Question: I need to show the names of the tags in one row not all array.
In beginning, I get the data from API and I put it in 'items' array, so the problem is I have an array named 'Tags' inside the data coming from API and I want to show only the names that contain that array.

'''
<template>
<div>
<v-toolbar flat color="white">
<v-toolbar-title>My CRUD</v-toolbar-title>
<v-divider
class="mx-2"
inset
vertical
></v-divider>
<v-spacer></v-spacer>
<v-text-field
v-model="search"
append-icon="search"
label="Search"
single-line
hide-details
></v-text-field>
<v-dialog v-model="dialog" max-width="500px">
<template v-slot:activator="{ on }">
<v-btn color="primary" dark class="mb-2" v-on="on">New Item</v-btn>
</template>
<v-card>
<v-card-title>
<span class="headline">{{ formTitle }}</span>
</v-card-title>
<v-card-text>
<v-container grid-list-md>
<v-layout wrap>
<v-flex xs12 sm6 md4>
<v-text-field v-model="editedItem.title" label="Question"></v-text-field>
</v-flex>
<v-flex xs12 sm6 md4>
<v-autocomplete
:items="categories"
item-text="name"
item-value="id"
v-model="editedItem.category.name"
label="Category"
>
></v-autocomplete>
</v-flex>
<v-textarea
label="Body"
v-model="editedItem.body"
></v-textarea>
</v-layout>
</v-container>
</v-card-text>
<v-card-actions>
<v-spacer></v-spacer>
<v-btn color="blue darken-1" flat @click="close">Cancel</v-btn>
<v-btn color="blue darken-1" flat @click="save">Save</v-btn>
</v-card-actions>
</v-card>
</v-dialog>
</v-toolbar>
<v-data-table
:headers="headers"
:items="items"
:search="search"
class="elevation-1"
>
<template v-slot:items="props">
<td>{{ props.item.title }}</td>
<td class="text-xs-right">{{ props.item.user }}</td>
<td class="text-xs-right">{{ props.item.category.name }}</td>
<td class="text-xs-right">{{ props.item.body.substring(0,150)+".."}}</td>
<td class="text-xs-right">{{ props.item.tags}}</td>
<td class="justify-center layout px-0">
<v-icon
small
class="mr-2"
@click="editItem(props.item)"
>
edit
</v-icon>
<v-icon
small
@click="deleteItem(props.item)"
>
delete
</v-icon>
</td>
</template>
<template v-slot:no-results>
<v-alert :value="true" color="error" icon="warning">
Your search for "{{ search }}" found no results.
</v-alert>
</template>
<template v-slot:no-data>
<v-btn color="primary" @click="initialize">Reset</v-btn>
</template>
</v-data-table>
</div>
'''
And this is the script
'''
<script>
export default {
data: () => ({
dialog: false,
search: '',
headers: [
{
text: 'Question',
align: 'left',
value: 'title',
sortable: false
},
{ text: 'User', value: 'user' },
{ text: 'Category', value: 'category.name' },
{ text: 'Body', value:'body'},
{ text: 'Tags', value:'tags'},
{ text: 'Actions', value: 'name', sortable: false }
],
categories:[],
items: [],
editedIndex: -1,
editedItem: {
title: '',
category: '',
body:''
},
defaultItem: {
title: '',
user: 0,
category: '',
body:''
}
}),
computed: {
formTitle () {
return this.editedIndex === -1 ? 'New Item' : 'Edit Item'
}
},
watch: {
dialog (val) {
val || this.close()
}
},
created () {
this.initialize()
this.getCategories()
},
methods: {
initialize () {
axios.get('/api/question')
.then(res => this.items = res.data.data)
},
editItem (item) {
this.editedIndex = this.items.indexOf(item)
this.editedItem = Object.assign({}, item)
this.dialog = true
},
deleteItem (item) {
const index = this.items.indexOf(item)
confirm('Are you sure you want to delete this item?') && this.items.splice(index, 1)
},
close () {
this.dialog = false
setTimeout(() => {
this.editedItem = Object.assign({}, this.defaultItem)
this.editedIndex = -1
}, 300)
},
save () {
if (this.editedIndex > -1) {
Object.assign(this.items[this.editedIndex], this.editedItem)
} else {
this.items.push(this.editedItem)
}
this.close()
},
getCategories(){
axios.get('/api/category')
.then(res => this.categories = res.data.data)
}
}
}
</script>
'''
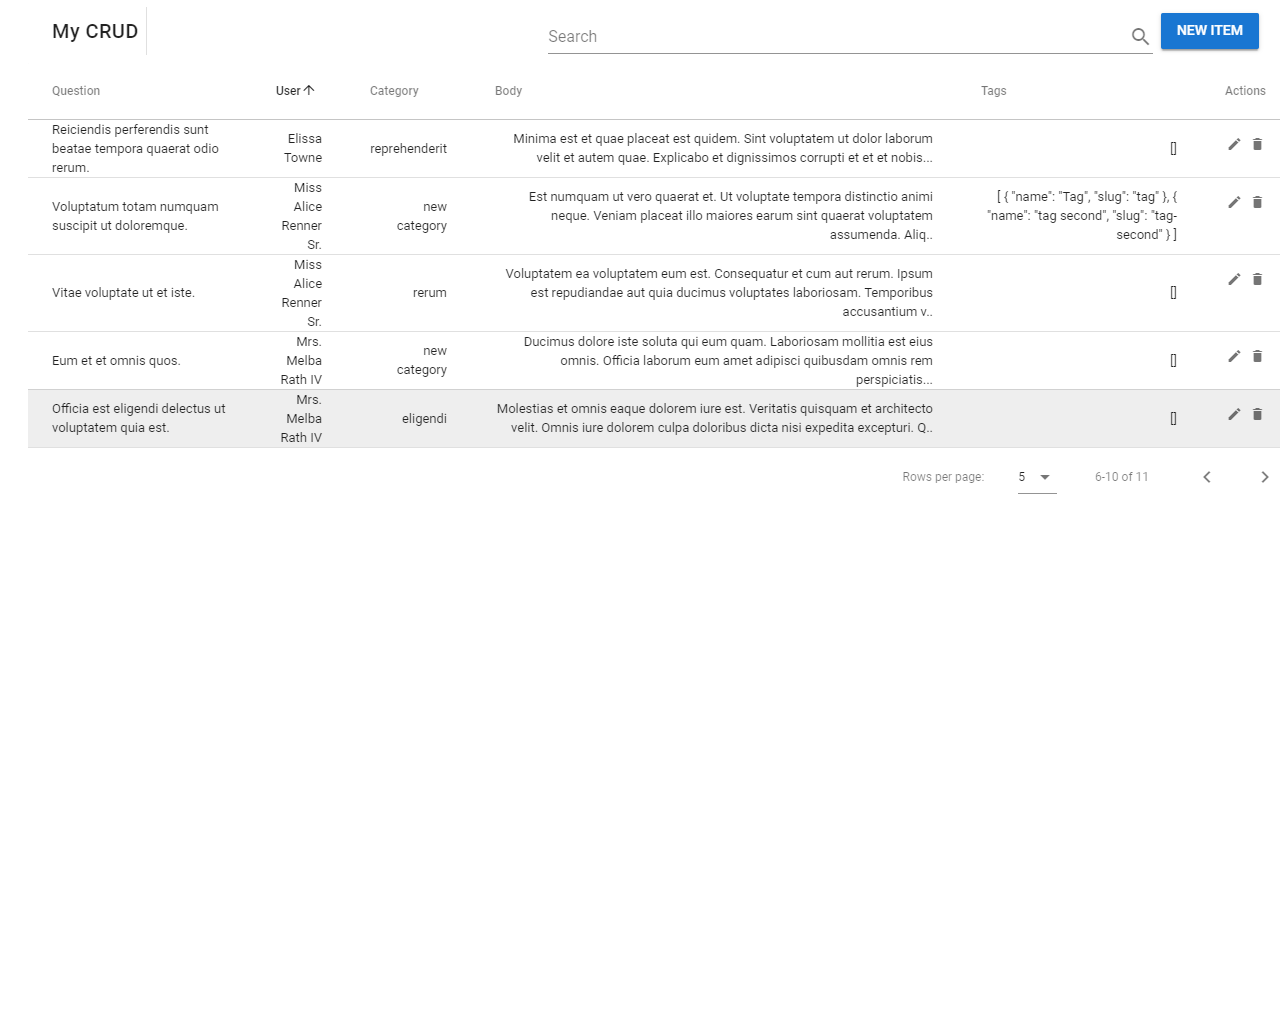
Answer: You can simply create a method to filter the attributes of each item of the array and create a new array just with names.
'''
methods: {
getTagNames: (tags) => {
return tags.map(tag => tag.name)
}
}
'''
'''
<td class="text-xs-right">{{ getTagNames(props.item.tags) }}</td>
'''
Another option is to use this function as a filter,
'''
filter: {
getTagNames: (tags) => {
return tags.map(tag => tag.name)
}
}
'''
'''
<td class="text-xs-right">{{ props.item.tags | getTagNames }}</td>
'''